Question: ## Please have a look this image

I have an issue in the animation of the circle.
The flow is:
When user will click on button 1, the circle will animate from real position to position 1,
When clicking button2, a circle will move from position 1 to position 2,
and
When clicking on button2, a circle will animate back on the real position.
I need 1 sec. time while animate and I want to set circle position at particular Y position.
mean the first position on Y=400, second position on Y= 100.
Thanks in advance
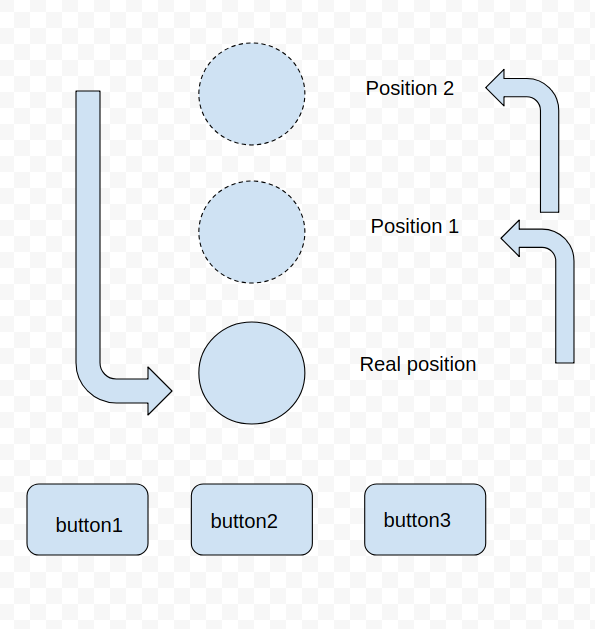
Answer: You need to use the <URL> library from react-native. Check out the library for more details on how to animate objects.
Meanwhile check the working example in <URL>
Here's the code.
'''
import React, { Component } from "react";
import { View, Text, StyleSheet, Animated, TouchableOpacity } from "react-native";
export default class App extends Component {
constructor() {
super();
this.state = {
posY: new Animated.Value(400)
};
}
moveBall = (yPos) => {
Animated.timing(this.state.posY, {
toValue: yPos,
duration: 1000
}).start()
};
renderRectangle = () => {
const animatedStyle = { top: this.state.posY };
return (
<Animated.View style={[styles.rectangle, animatedStyle]}>
</Animated.View>
);
};
render() {
return (
<View style={styles.container}>
<View style={{ flex: 0.9, alignItems: 'center' }}>
{this.renderRectangle()}
</View>
<View style={styles.buttonsContainer}>
<TouchableOpacity
style={styles.buttonStyle}
onPress={() => this.moveBall(250)}
>
<Text>Button 1</Text>
</TouchableOpacity>
<TouchableOpacity
style={styles.buttonStyle}
onPress={() => this.moveBall(100)}
>
<Text>Button 2</Text>
</TouchableOpacity>
<TouchableOpacity
style={styles.buttonStyle}
onPress={() => this.moveBall(400)}
>
<Text>Button 3</Text>
</TouchableOpacity>
</View>
</View>
);
}
}
const styles = StyleSheet.create({
container: {
flex: 1
},
rectangle: {
backgroundColor: "#2c3e50",
width: 50,
height: 50,
borderRadius: 50,
position: 'absolute'
},
buttonsContainer: {
flex: 0.1,
flexDirection: 'row',
justifyContent: 'space-between',
paddingLeft: 20,
paddingRight: 20
},
buttonStyle: {
padding: 5,
height: 30,
backgroundColor: 'limegreen'
}
});
'''